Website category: phone
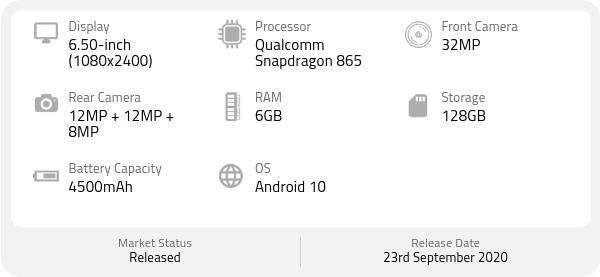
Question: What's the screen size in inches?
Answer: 6.50-inch

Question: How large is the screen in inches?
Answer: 6.50-inch

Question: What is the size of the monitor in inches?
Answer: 6.50-inch

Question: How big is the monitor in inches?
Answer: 6.50-inch

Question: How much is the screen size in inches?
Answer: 6.50-inch

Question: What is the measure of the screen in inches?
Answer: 6.50-inch

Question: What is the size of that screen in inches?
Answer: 6.50-inch

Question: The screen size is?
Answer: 6.50-inch

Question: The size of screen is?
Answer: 6.50-inch

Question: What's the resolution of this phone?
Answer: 1080x2400

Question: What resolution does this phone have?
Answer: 1080x2400

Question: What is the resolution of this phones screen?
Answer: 1080x2400

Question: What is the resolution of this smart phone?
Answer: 1080x2400

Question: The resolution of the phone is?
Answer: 1080x2400

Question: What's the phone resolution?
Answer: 1080x2400

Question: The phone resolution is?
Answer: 1080x2400

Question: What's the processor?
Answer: Qualcomm Snapdragon 865

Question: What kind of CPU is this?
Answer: Qualcomm Snapdragon 865

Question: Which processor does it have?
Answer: Qualcomm Snapdragon 865

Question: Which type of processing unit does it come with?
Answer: Qualcomm Snapdragon 865

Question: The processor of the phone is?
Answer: Qualcomm Snapdragon 865

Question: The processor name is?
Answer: Qualcomm Snapdragon 865

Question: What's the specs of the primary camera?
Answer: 12MP + 12MP + 8MP

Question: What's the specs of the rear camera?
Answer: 12MP + 12MP + 8MP

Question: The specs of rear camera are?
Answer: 12MP + 12MP + 8MP

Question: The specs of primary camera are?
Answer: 12MP + 12MP + 8MP

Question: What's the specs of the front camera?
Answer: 32MP

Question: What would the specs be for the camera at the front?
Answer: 32MP

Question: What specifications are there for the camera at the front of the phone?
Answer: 32MP

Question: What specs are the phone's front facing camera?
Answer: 32MP

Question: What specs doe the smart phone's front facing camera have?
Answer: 32MP

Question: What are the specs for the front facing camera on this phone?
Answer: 32MP

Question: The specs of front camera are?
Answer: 32MP

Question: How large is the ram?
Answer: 6GB

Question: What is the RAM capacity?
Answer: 6GB

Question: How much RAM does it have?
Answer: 6GB

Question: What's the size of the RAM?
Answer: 6GB

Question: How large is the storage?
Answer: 128GB

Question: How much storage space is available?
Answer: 128GB

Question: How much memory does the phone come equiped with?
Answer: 128GB

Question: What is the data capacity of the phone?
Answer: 128GB

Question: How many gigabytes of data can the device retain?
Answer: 128GB

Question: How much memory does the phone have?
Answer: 128GB

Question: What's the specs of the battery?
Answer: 4500mAh

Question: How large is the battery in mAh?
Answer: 4500mAh

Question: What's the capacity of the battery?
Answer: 4500mAh

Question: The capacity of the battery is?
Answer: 4500mAh

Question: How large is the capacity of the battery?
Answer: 4500mAh

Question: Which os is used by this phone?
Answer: Android 10

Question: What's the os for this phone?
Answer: Android 10

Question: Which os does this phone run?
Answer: Android 10

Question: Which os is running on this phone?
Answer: Android 10

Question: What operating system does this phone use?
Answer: Android 10

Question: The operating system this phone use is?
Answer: Android 10

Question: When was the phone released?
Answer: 23rd September 2020

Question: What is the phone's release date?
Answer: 23rd September 2020

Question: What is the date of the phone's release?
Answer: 23rd September 2020

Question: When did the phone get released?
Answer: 23rd September 2020

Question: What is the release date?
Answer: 23rd September 2020

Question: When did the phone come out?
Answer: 23rd September 2020

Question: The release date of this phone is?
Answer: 23rd September 2020